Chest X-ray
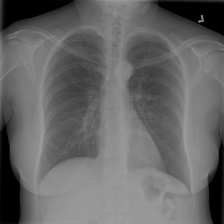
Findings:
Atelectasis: negative
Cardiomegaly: negative
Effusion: negative
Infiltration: negative
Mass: negative
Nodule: negative
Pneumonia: negative
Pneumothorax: negative
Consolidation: negative
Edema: negative
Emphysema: negative
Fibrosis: negative
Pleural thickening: negative
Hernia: negative